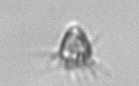
Label: Ciliophora